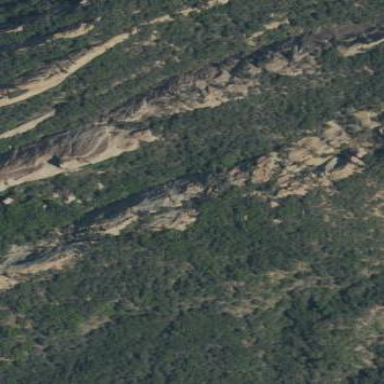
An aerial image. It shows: Landscape dominated by bare rock.